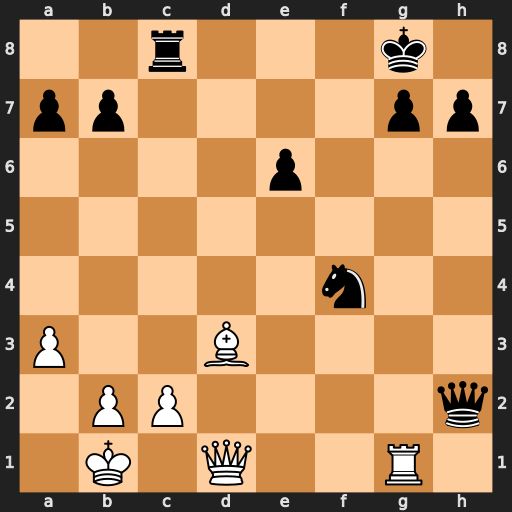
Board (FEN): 2r3k1/pp4pp/4p3/8/5n2/P2B4/1PP4q/1K1Q2R1
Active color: w
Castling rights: -
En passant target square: -
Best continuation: Rh1 Qxh1 Qxh1